Question: I built a simple ios app that loads a html downloaded from a server into a webview.
'''
[self.webView loadHTMLString:notif.html baseURL:nil];
'''
This works perfect. The problem is that i nedd to apply a local css file to the webview and I dont know how to do it.
I tried doing it this way, but the styles are not being applied.
'''
NSString *HTML_HEADER=@"<HTML><HEAD><link rel='stylesheet' href='style.css' type='text/css'></HEAD><BODY>";
NSString *HTML_FOOTER=@"</BODY></HTML>";
NSString *htmlString = [NSString stringWithFormat:@"%@%@%@",HTML_HEADER,notif.html,HTML_FOOTER];
NSLog(@"htmlString %@", htmlString);
[self.webView loadHTMLString:htmlString baseURL:nil];
'''
Any idea?
Thanks
UPDATE:
I tried to do the following:
'''
NSString *HTML_HEADER=@"<HTML><HEAD><link rel='stylesheet' href='#FILE1#' type='text/css'></HEAD><BODY>";
NSString *HTML_FOOTER=@"</BODY></HTML>";
NSString *cssFilePath = [[NSBundle mainBundle] pathForResource:@"style" ofType:@"css"];
NSString *html_header_with_files = [HTML_HEADER stringByReplacingOccurrencesOfString:@"#FILE1#" withString:cssFilePath];
NSString *htmlString = [NSString stringWithFormat:@"%@%@%@",html_header_with_files,notif.html,HTML_FOOTER];
NSLog(@"htmlString %@", htmlString);
[self.webView loadHTMLString:htmlString baseURL:nil];
'''
And in Build Phases i have added the style.css

UPDATE 2:
I also check if the style.css exists with
'''
NSString* filePath = [[NSBundle mainBundle] pathForResource:@"style" ofType:@"css"];
NSLog(@"
the string %@",filePath);
'''
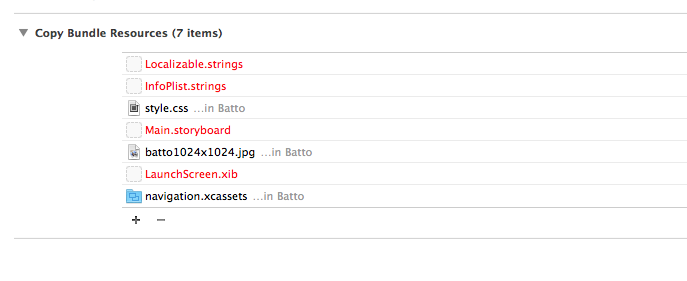
Answer: The reason is CSS and JS files not available at runtime for render in HTML.
You need to take care of some points:
1. All CSS/JS/HTML files must be added to Project Properties >> Build Phases >> Copy Bundle Resources.
Check that all files are added if not then manually add those files.

1. All files are should be placed in the same folder, so that reference file path will be available at run time.
2. Instead of using directly file names, I will prefer you to use marker. Use symbols as a marker to replace with actual path of CSS and JS files.
For example:
'''
NSString *HTML_HEADER=@"<HTML><HEAD><link rel='stylesheet' href='#FILE1#' type='text/css'></HEAD><BODY>";
NSString *HTML_FOOTER=@"</BODY></HTML>";
NSString *cssFilePath = [[NSBundle mainBundle] pathForResource:@"style" ofType:@"css"];
NSString *html_header_with_files = [HTML_HEADER stringByReplacingOccurrencesOfString:@"#FILE1#" withString:cssFilePath];
NSString *htmlString = [NSString stringWithFormat:@"%@%@%@",html_header_with_files,notif.html,HTML_FOOTER];
NSLog(@"htmlString %@", htmlString);
[self.webView loadHTMLString:htmlString baseURL:nil];
'''
In above example I have replace 'style.css' string from html part and add marker '#FILE1#'.
This marker is relative url to file 'style.css' and it will be replace before html load in webView.
So whenever you would like to load html to webView, load all resource files from their relatives urls.
Here 'HTML_HEADER' will be replace with actual path for all resources files.